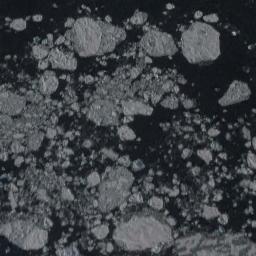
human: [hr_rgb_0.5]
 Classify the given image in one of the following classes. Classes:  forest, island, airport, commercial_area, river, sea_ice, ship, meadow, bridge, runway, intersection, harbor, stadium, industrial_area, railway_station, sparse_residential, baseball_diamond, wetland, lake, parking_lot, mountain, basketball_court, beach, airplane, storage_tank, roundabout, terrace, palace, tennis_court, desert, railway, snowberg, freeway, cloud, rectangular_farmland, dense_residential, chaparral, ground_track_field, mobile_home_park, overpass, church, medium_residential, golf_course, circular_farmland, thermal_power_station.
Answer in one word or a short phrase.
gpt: sea_ice